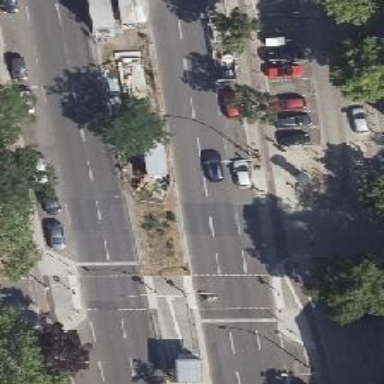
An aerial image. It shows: Secondary road with dual carriageway and asphalt surface. It has cycle track on the right.